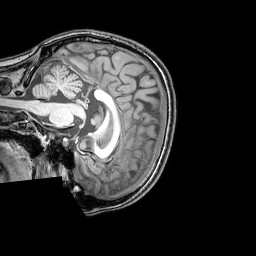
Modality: T1w
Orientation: sagittal
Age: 20
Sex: female
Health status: healthy
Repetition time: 0.081 s
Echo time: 0.037 s